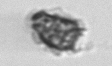
Label: Syracosphaera_pulchra